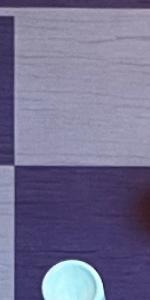
Label: Empty